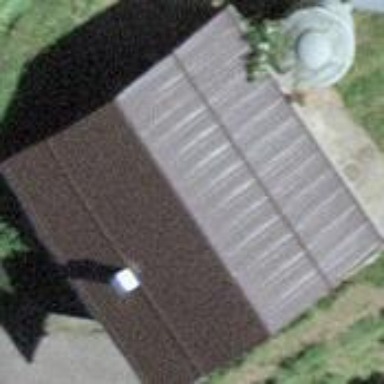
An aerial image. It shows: Barn.